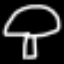
Label: mushroom